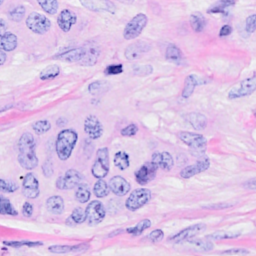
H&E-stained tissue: Breast